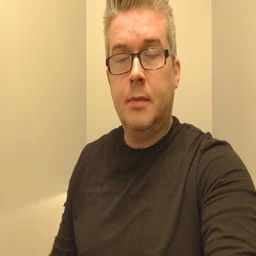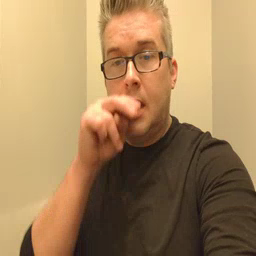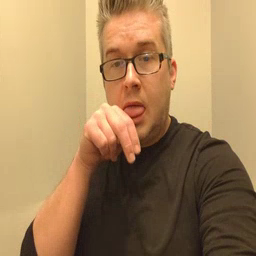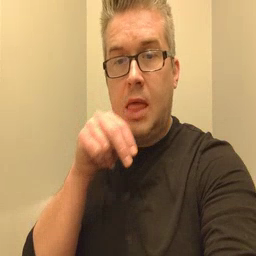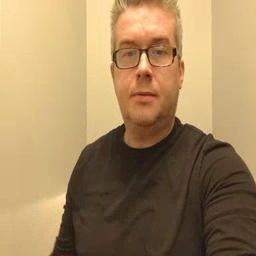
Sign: tongue